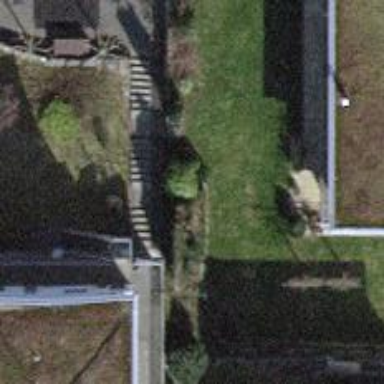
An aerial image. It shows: Concrete steps with ramp.